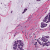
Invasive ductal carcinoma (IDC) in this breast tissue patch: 0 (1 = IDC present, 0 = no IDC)